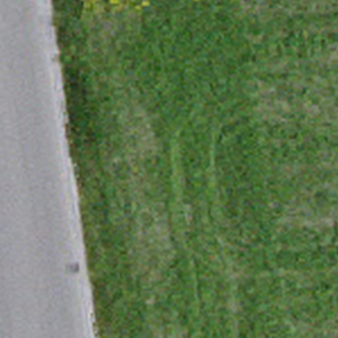
Label: other